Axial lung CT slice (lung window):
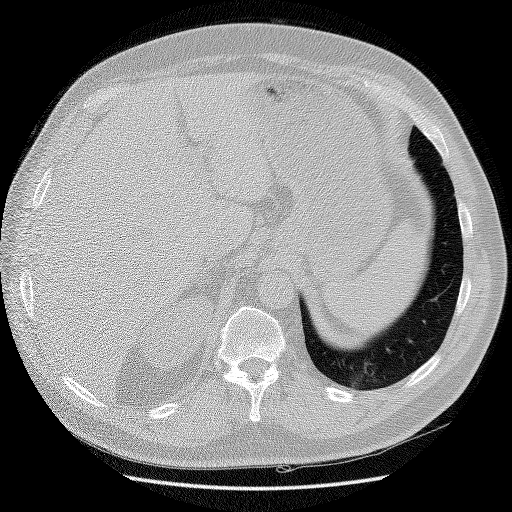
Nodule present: no